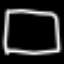
Label: square